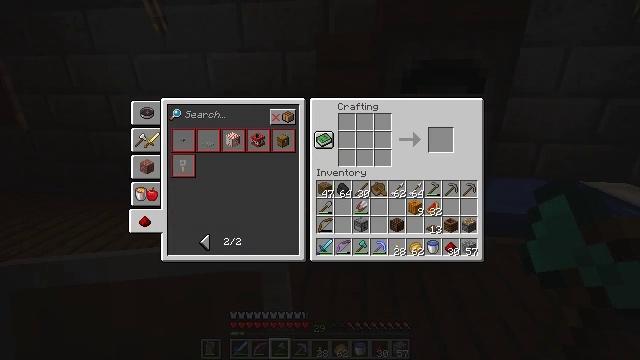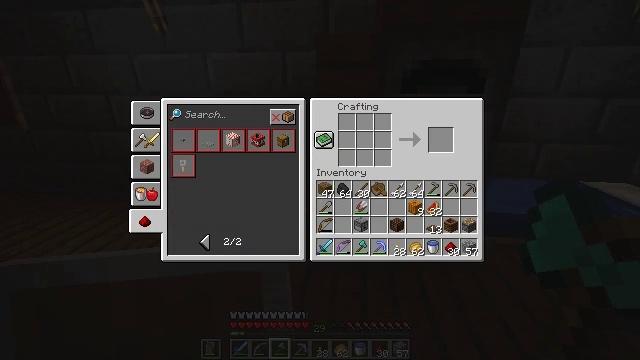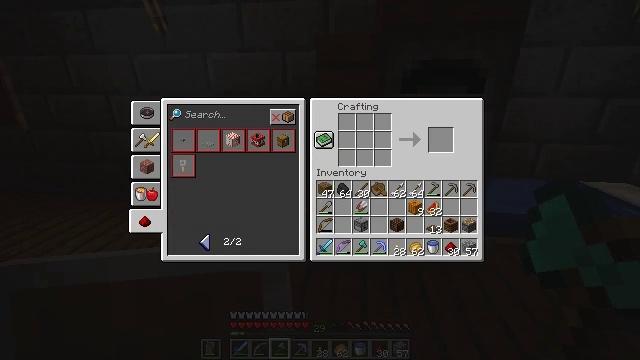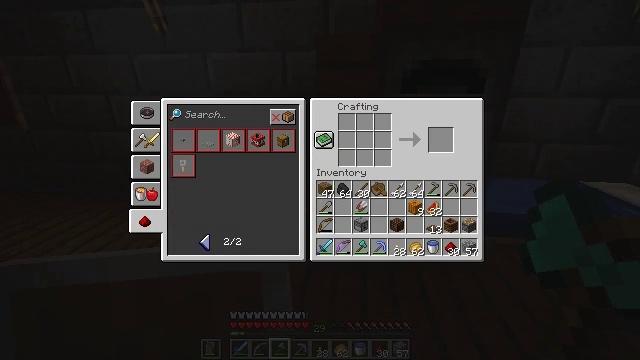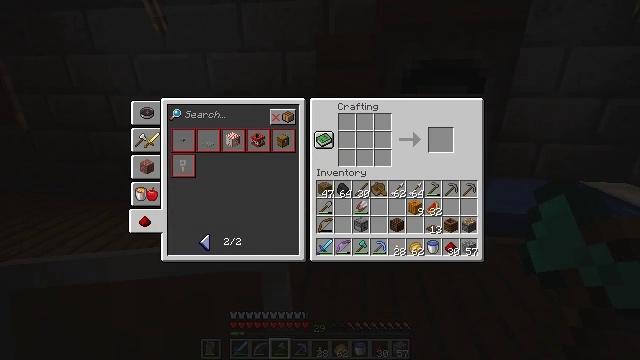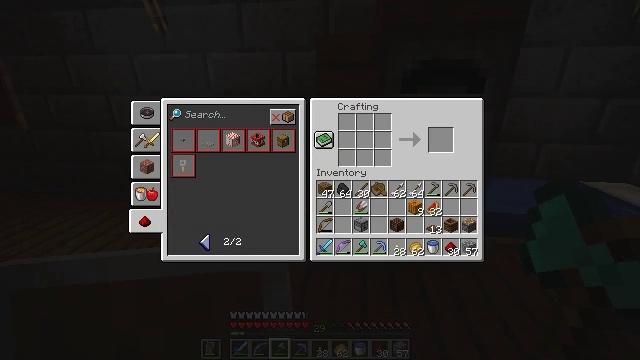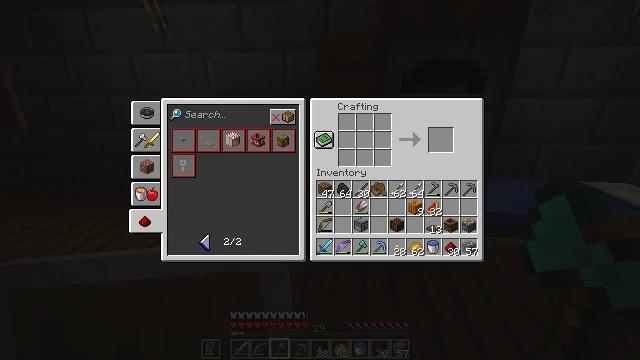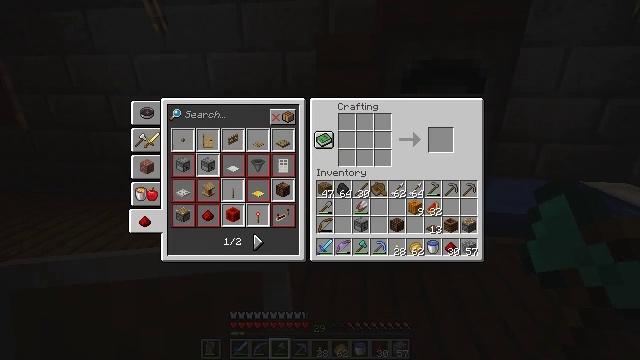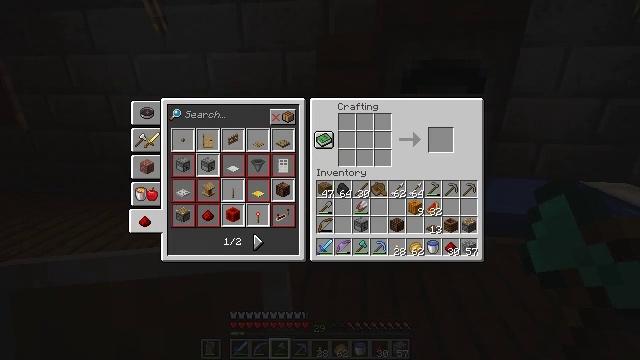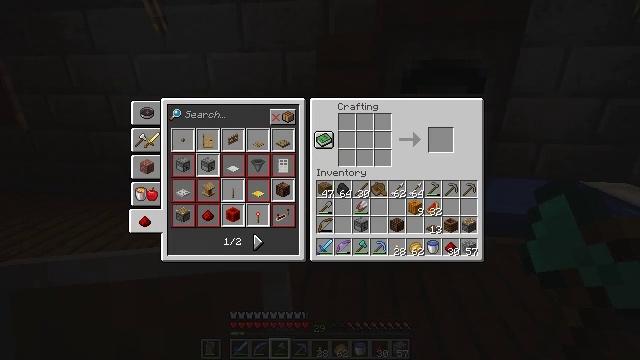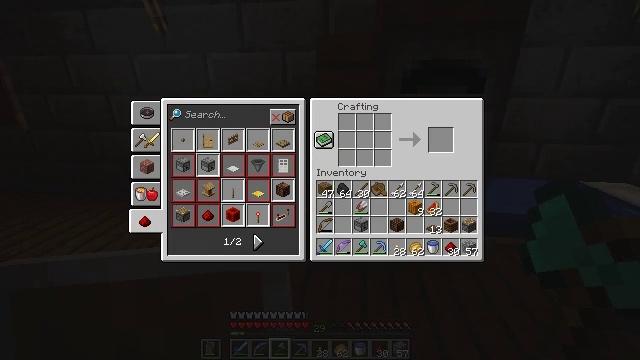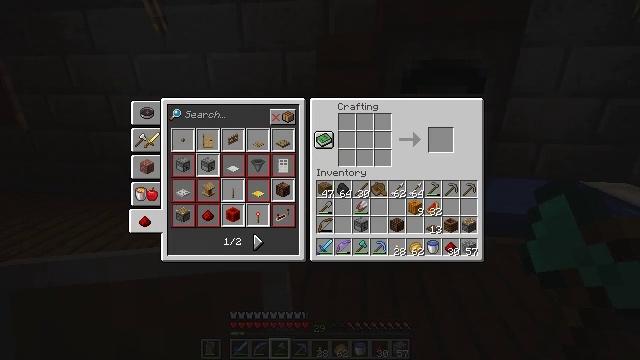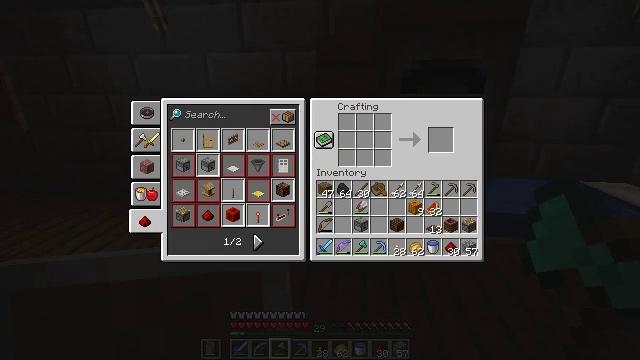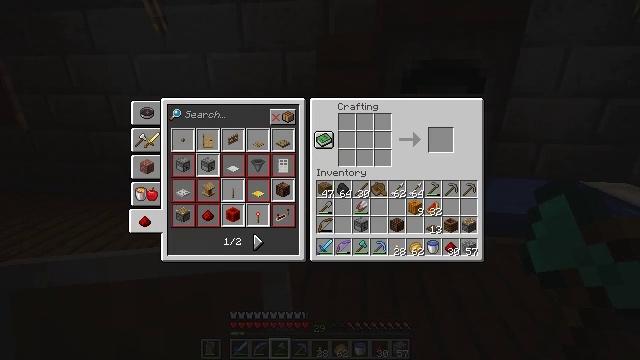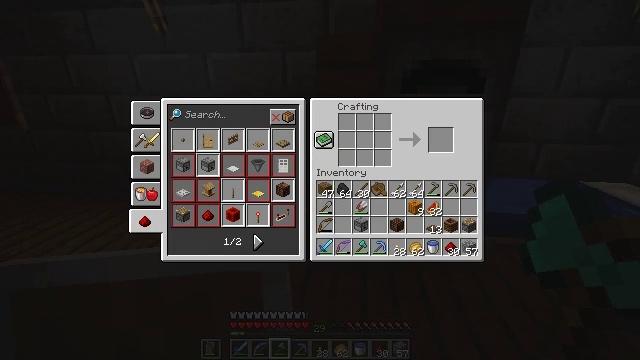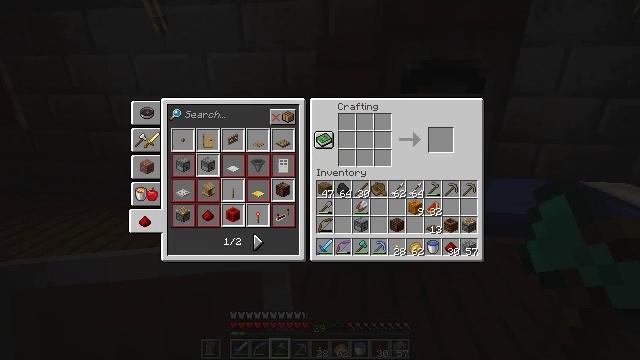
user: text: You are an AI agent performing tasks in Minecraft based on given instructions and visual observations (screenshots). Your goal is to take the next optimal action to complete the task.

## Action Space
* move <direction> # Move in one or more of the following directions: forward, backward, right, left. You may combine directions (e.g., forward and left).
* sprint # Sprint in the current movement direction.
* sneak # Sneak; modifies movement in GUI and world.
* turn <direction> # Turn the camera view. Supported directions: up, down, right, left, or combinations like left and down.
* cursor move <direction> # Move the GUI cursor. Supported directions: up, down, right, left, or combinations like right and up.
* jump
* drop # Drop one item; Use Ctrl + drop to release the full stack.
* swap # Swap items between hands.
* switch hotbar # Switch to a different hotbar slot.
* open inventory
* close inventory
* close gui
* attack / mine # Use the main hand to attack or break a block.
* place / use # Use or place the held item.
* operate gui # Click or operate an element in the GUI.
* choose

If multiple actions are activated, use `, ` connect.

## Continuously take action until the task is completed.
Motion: motion action
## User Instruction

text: Open your crafting table to craft a dropper.
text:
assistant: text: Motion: operate gui
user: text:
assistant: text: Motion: operate gui
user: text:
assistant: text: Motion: operate gui
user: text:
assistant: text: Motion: no_op
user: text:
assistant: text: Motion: no_op
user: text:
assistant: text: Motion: no_op
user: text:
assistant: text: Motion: operate gui
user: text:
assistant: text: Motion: operate gui
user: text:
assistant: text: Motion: operate gui
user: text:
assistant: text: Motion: no_op
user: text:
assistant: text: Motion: no_op
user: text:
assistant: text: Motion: no_op
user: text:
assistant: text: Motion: no_op
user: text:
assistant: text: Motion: no_op
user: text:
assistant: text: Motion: no_op
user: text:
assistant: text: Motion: no_op
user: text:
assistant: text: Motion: no_op
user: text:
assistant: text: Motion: no_op
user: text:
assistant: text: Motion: no_op
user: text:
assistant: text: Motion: no_op
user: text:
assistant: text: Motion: no_op
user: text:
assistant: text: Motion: no_op
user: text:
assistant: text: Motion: no_op
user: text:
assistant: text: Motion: no_op
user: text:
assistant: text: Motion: no_op
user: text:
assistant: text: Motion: no_op
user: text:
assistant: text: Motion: no_op
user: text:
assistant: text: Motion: no_op
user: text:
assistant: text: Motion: no_op
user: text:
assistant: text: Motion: no_op